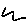
Label: zigzag